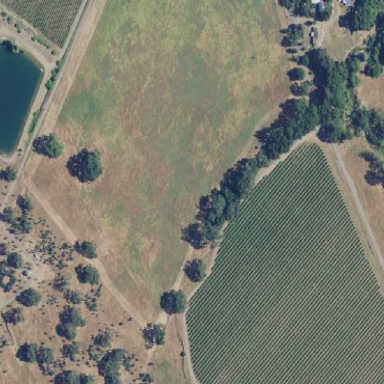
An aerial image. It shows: Vineyard with wine grapes as the crop.